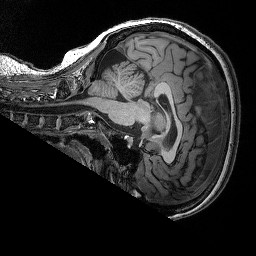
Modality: T1w
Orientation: sagittal
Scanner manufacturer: siemens
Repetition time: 2.25 s
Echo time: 0.00418 s